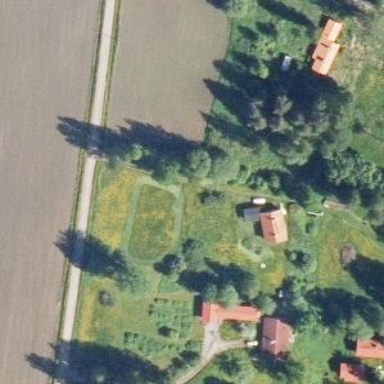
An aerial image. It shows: Garden that is leisure land.